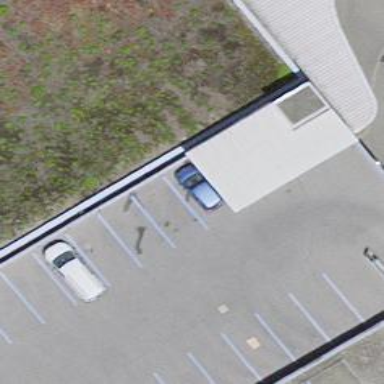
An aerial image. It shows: Car-sharing service available at this location.